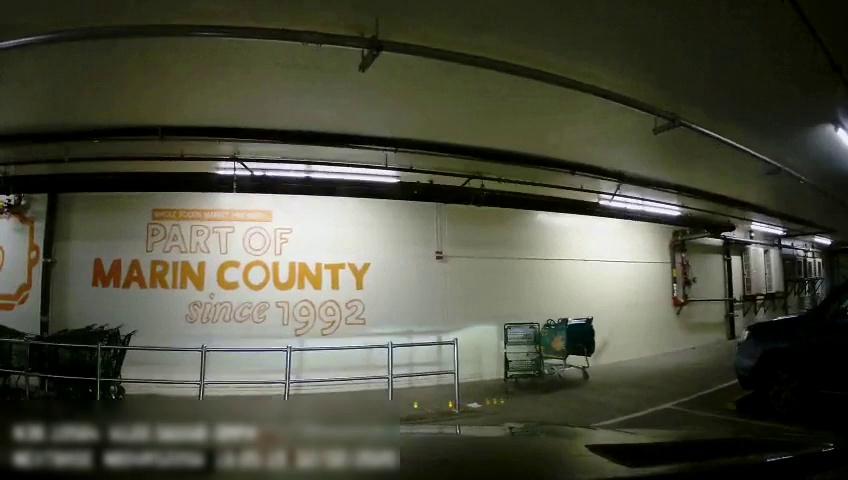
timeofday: Dusk/Dawn/Twilight
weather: Other
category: Drivable Space
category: Vehicles | SUV